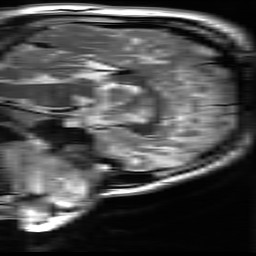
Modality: T2w
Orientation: sagittal
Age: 25
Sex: male
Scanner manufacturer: ge
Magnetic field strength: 3 T
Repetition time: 5.192 s
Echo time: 0.1003 s